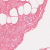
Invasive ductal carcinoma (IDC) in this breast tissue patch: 0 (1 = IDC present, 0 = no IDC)